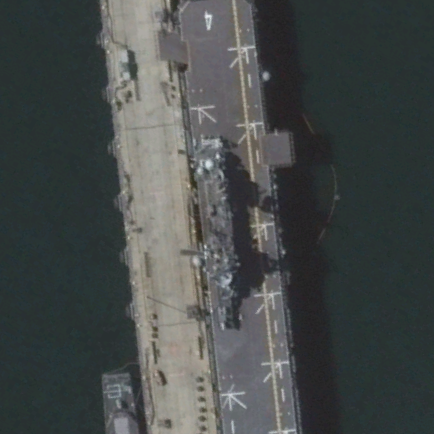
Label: assault